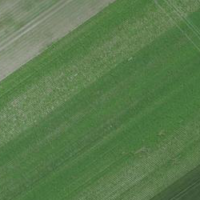
EUNIS habitat code: 52
Species observed at this site:
Cyperus esculentus